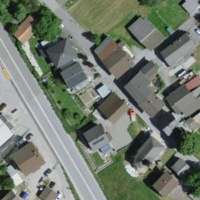
EUNIS habitat code: 54
Species observed at this site:
Diplotaxis tenuifolia